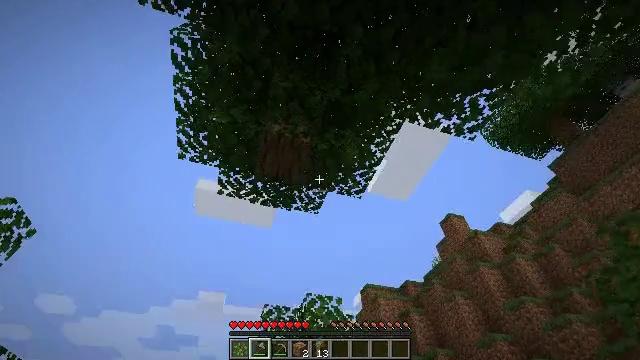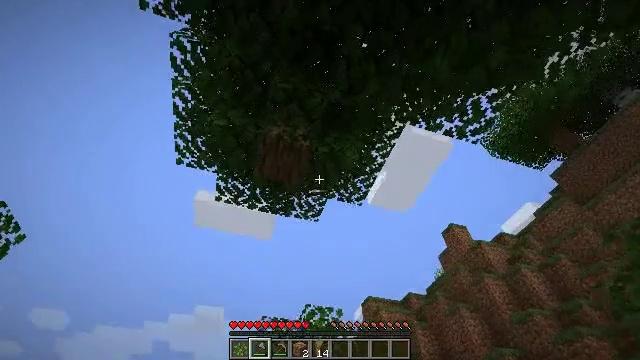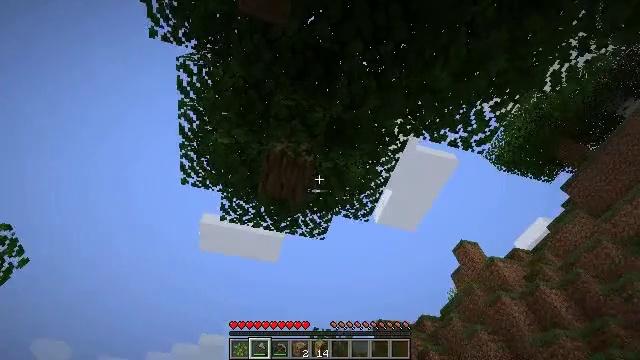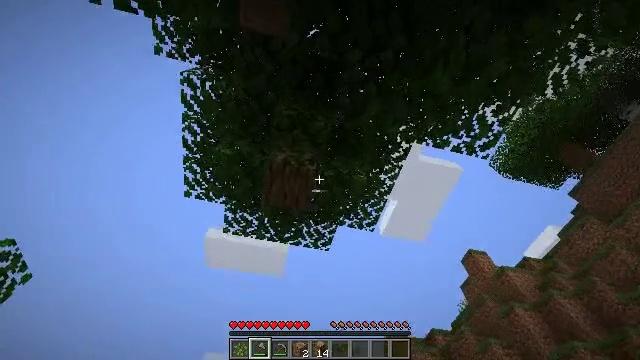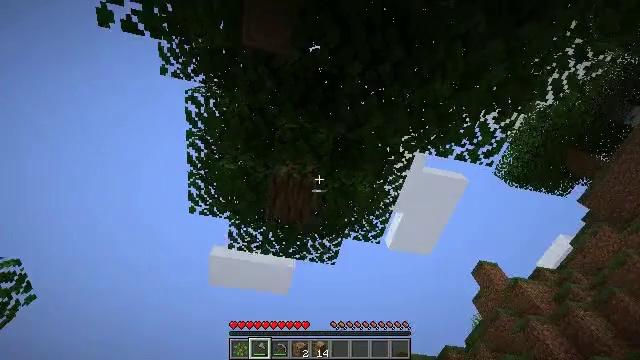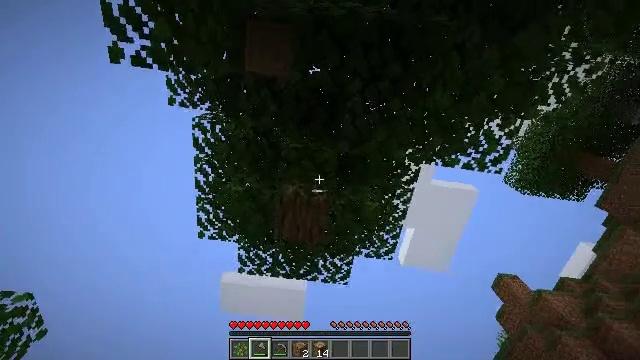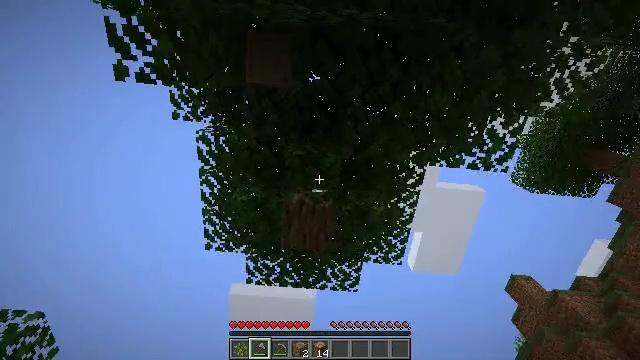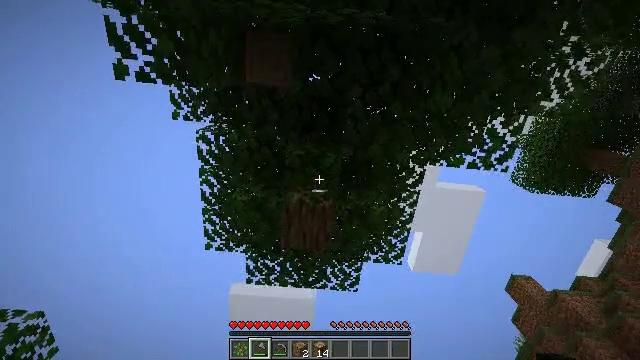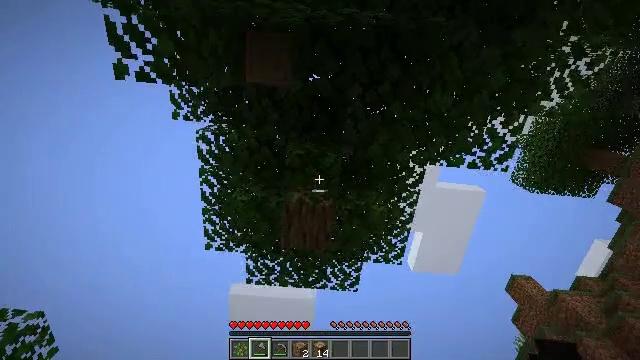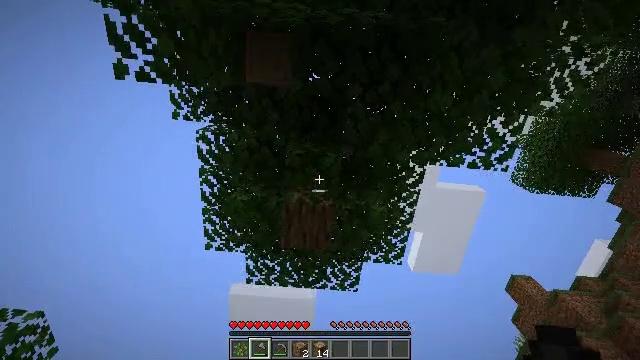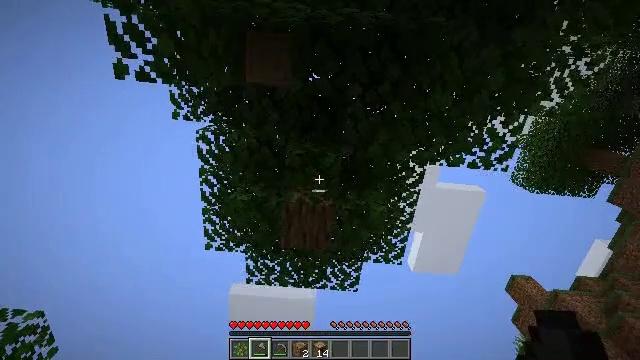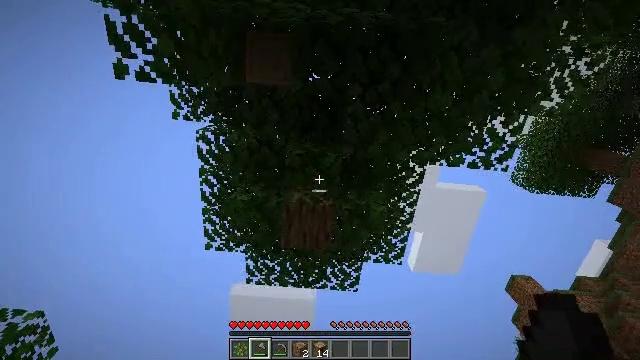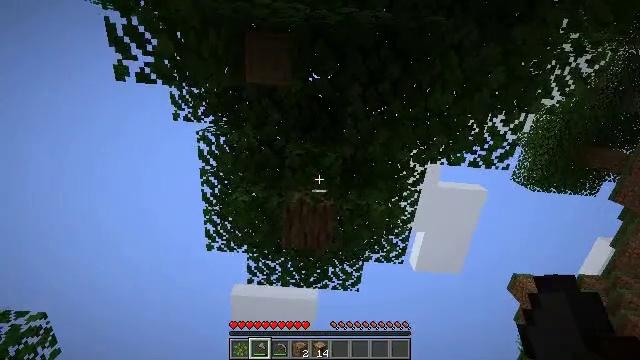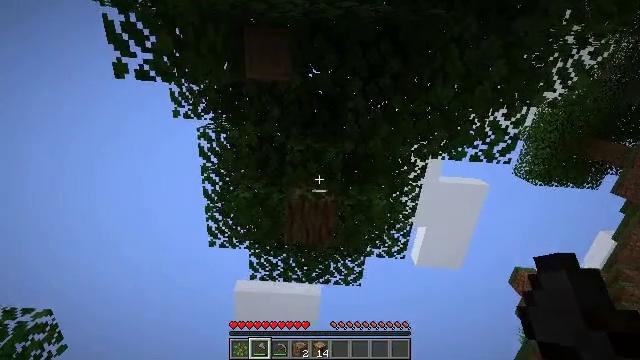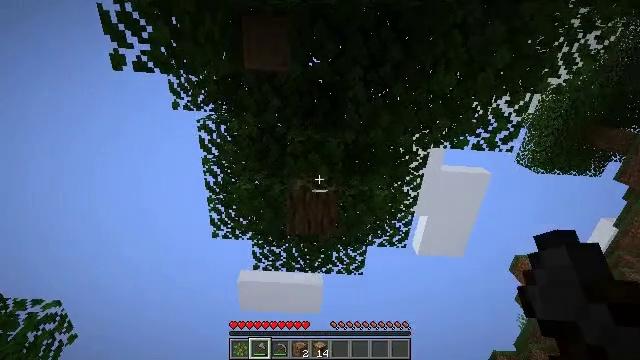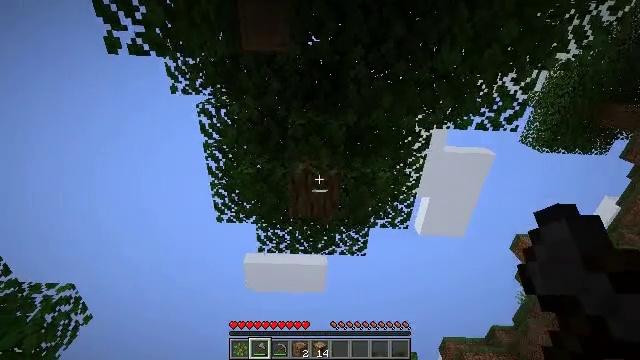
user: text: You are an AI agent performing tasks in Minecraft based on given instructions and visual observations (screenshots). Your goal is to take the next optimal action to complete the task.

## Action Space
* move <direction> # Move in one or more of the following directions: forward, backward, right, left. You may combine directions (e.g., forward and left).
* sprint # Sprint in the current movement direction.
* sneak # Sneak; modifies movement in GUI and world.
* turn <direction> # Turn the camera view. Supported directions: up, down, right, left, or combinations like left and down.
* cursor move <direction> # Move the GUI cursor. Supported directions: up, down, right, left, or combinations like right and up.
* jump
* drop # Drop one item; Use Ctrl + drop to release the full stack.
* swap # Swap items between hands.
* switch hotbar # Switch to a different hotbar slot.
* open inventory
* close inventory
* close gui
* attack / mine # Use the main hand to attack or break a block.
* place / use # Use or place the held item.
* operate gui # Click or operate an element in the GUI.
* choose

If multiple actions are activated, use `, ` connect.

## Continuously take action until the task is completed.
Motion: motion action
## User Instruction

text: Collect some oak leaves.
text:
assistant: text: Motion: turn up, attack / mine
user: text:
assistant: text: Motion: turn left and up, attack / mine
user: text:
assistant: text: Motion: turn left and up, attack / mine
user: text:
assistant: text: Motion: turn left and up, attack / mine
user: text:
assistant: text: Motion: turn left and up, attack / mine
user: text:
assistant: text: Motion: turn left and up, attack / mine
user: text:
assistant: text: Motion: attack / mine
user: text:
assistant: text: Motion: attack / mine
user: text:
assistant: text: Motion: attack / mine
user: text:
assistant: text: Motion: attack / mine
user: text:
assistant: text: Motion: attack / mine
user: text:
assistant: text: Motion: attack / mine
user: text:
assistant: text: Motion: attack / mine
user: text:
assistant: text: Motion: turn down, attack / mine
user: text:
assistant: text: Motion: turn left and down, attack / mine
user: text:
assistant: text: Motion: attack / mine
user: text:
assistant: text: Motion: attack / mine
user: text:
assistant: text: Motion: attack / mine
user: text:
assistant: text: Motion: attack / mine
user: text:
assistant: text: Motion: attack / mine
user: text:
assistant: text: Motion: attack / mine
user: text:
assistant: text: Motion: attack / mine
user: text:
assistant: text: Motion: attack / mine
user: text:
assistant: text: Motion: attack / mine
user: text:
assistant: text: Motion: attack / mine
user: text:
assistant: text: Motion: attack / mine
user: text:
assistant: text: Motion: attack / mine
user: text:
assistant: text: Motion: attack / mine
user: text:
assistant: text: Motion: move forward, attack / mine
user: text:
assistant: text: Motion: move forward, attack / mine